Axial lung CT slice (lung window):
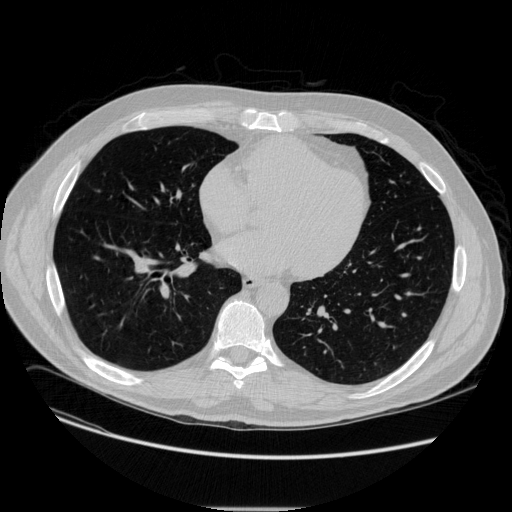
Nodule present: no